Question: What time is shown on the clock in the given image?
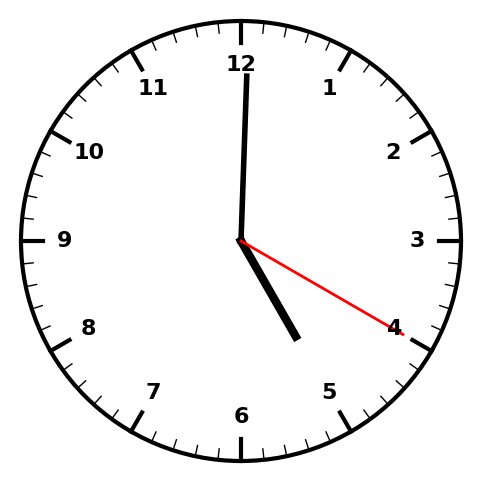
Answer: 05:00:20